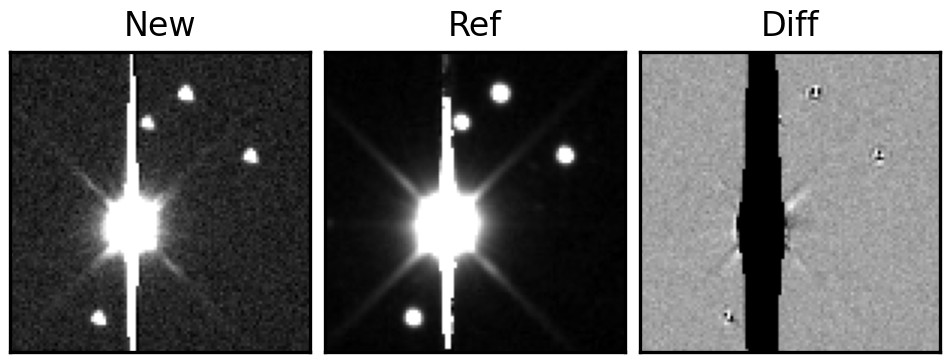
Label: bogus